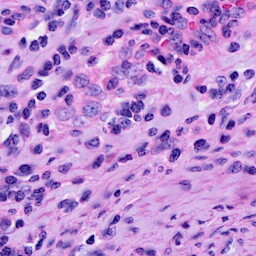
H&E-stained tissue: Cervix